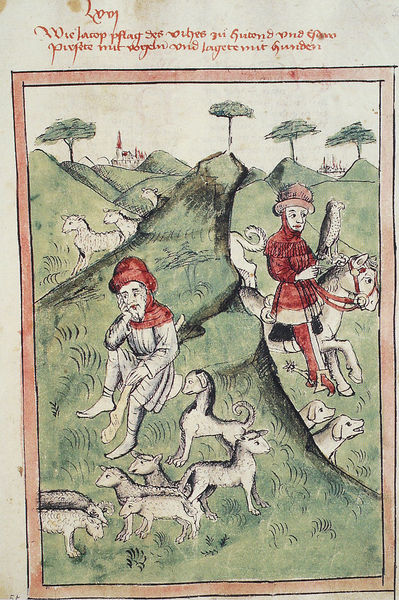
Titel: Historienbibel, Textausgabe IIa: Prosaauflösung der “Weltchronik” des Rudolf von Ems
Künstler: Diebold Laubers
Institution: Frauenfeld, Thurgauische Kantonsbibliothek
Schlagwörter: baum, berg, falke, bäume, grün, landschaft, menschen, stadt, hut, männer, zeichnung, gras, hund, hunde, rot, tiere, wiese, rahmen, hügel, kirche, blatt, pferd, reiter, schrift, papier, berge, dorf, deutsch, schaf, illustration, ritter, mittelalter, greifvogel, schafe, hirte, schäfer, falknerei, u, scahf